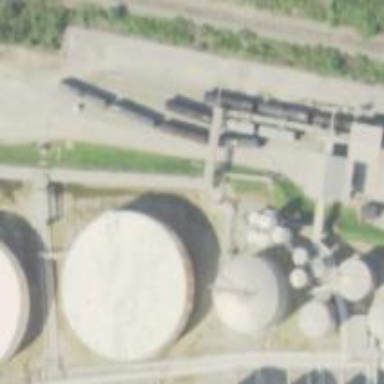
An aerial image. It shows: Storage tank that is man-made.